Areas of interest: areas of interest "Striving Square"
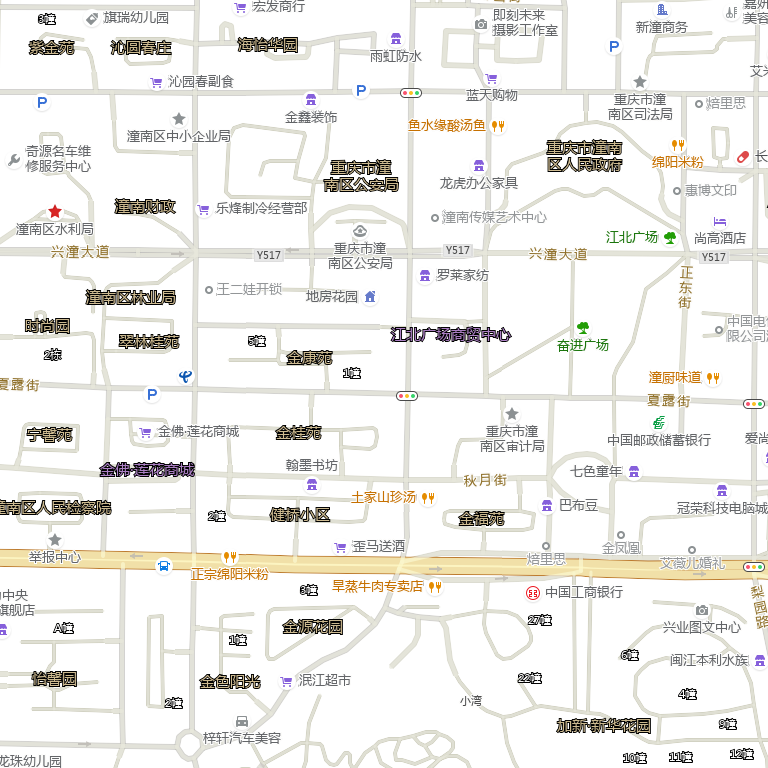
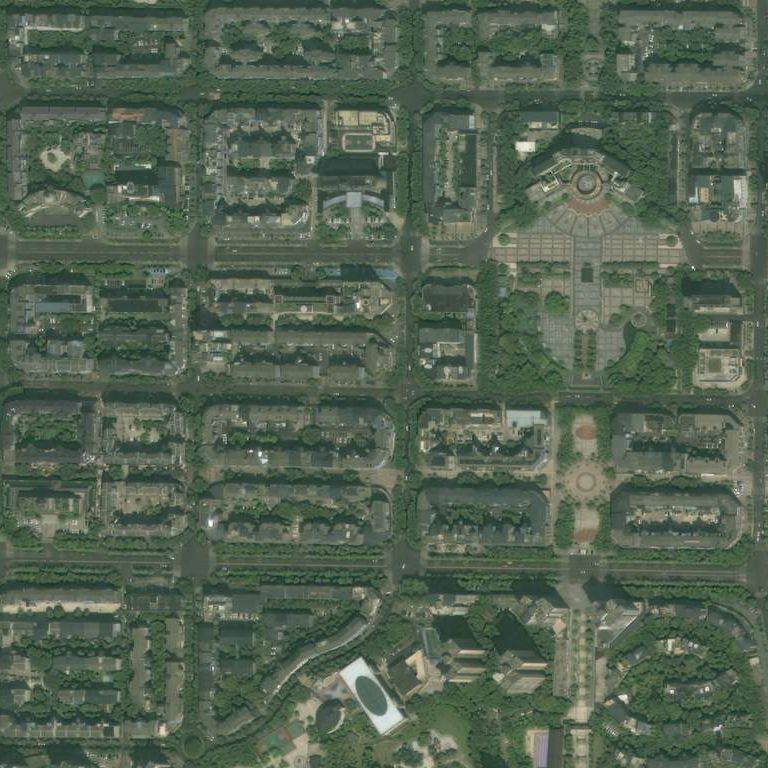